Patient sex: F
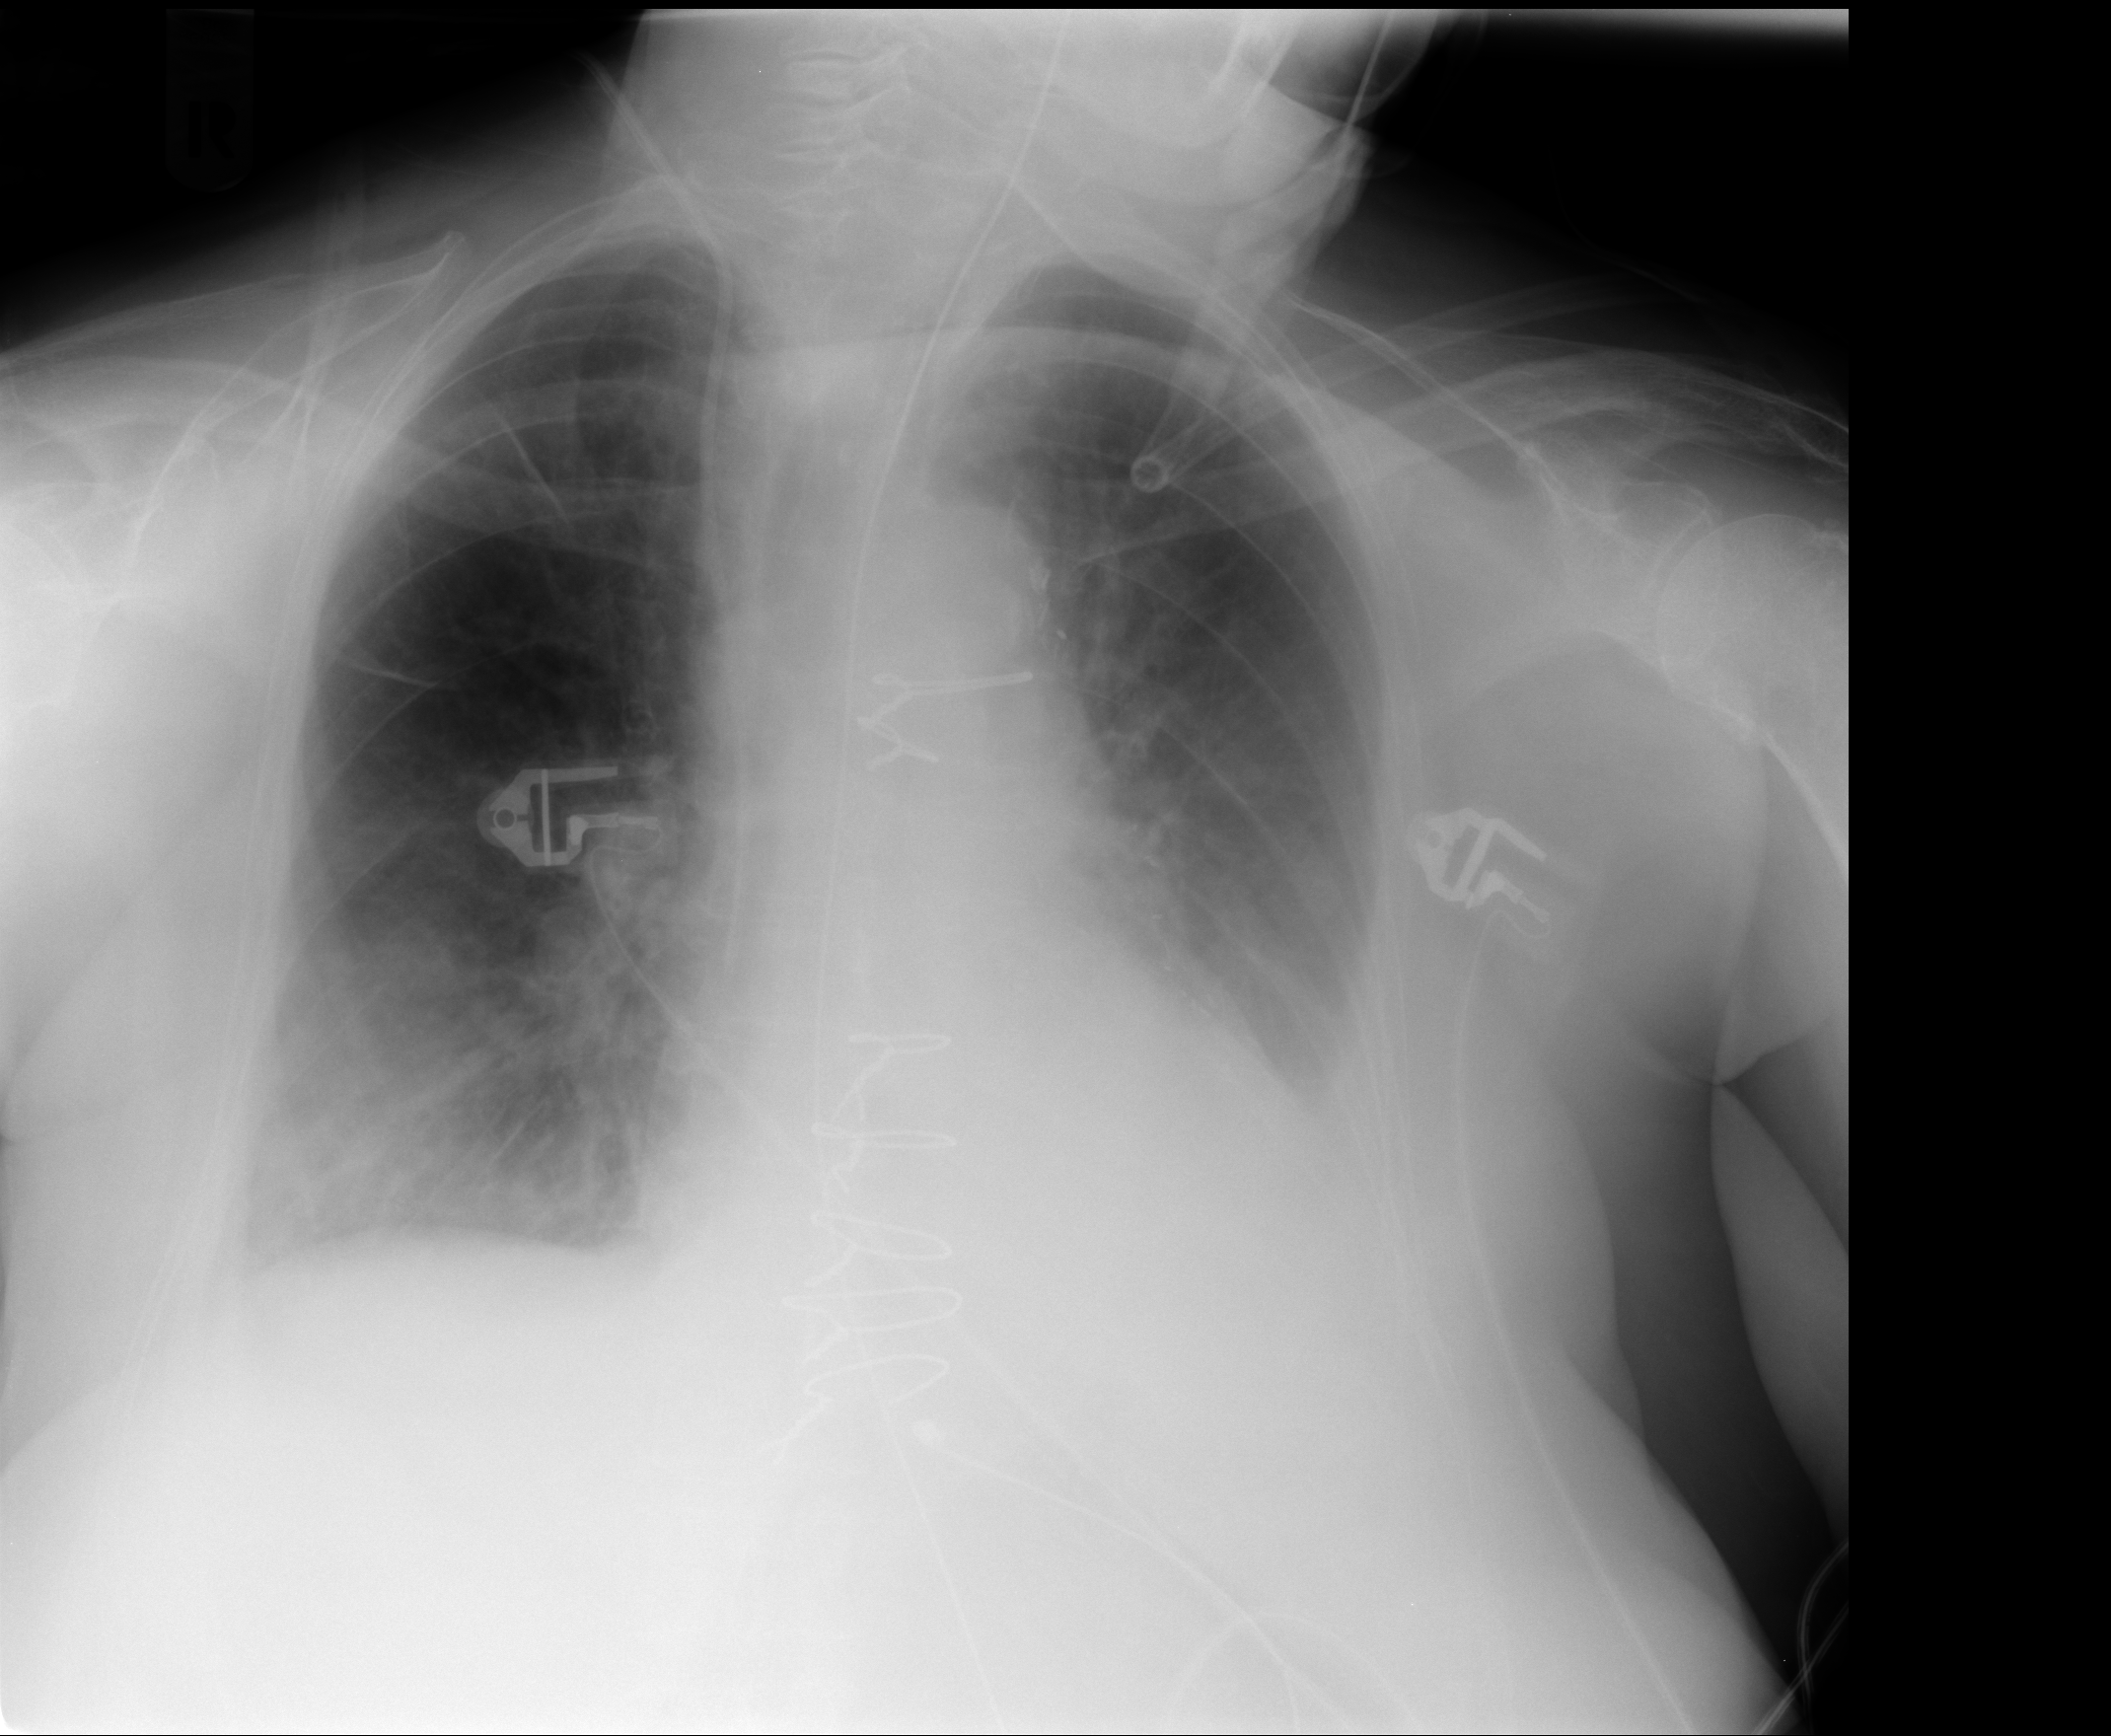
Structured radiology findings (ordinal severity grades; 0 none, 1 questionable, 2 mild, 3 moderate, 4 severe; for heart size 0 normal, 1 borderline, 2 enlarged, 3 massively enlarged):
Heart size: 1
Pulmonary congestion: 2
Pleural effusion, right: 1
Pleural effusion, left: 2
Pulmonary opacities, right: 0
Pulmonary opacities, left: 0
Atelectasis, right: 2
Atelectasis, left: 2